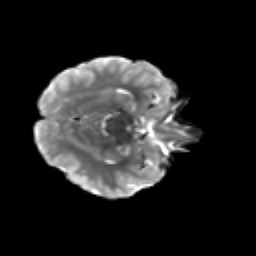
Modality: T2w
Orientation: axial
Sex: male
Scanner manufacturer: siemens
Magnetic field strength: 3 T
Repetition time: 5 s
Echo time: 0.071 s